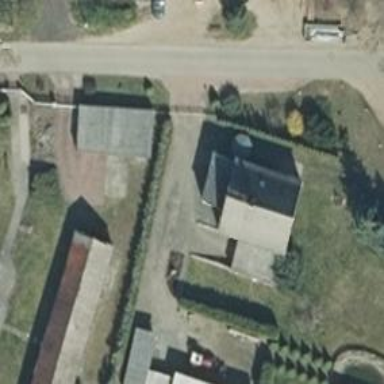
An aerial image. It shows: Simple and straightforward house.